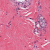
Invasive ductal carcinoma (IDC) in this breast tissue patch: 0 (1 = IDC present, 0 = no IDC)